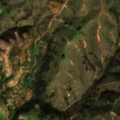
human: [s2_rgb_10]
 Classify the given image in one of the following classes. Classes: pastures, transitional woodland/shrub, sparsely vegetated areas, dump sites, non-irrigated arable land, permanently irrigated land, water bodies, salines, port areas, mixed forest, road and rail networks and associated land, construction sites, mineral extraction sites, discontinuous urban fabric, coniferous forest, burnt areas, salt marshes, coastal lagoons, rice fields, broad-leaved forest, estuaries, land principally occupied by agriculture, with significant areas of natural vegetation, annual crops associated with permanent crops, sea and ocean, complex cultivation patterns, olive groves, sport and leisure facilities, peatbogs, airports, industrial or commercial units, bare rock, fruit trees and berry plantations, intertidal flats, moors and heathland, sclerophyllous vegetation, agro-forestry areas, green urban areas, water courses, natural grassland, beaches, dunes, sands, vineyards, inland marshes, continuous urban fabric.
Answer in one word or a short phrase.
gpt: pastures, land principally occupied by agriculture, with significant areas of natural vegetation, agro-forestry areas, sclerophyllous vegetation, transitional woodland/shrub